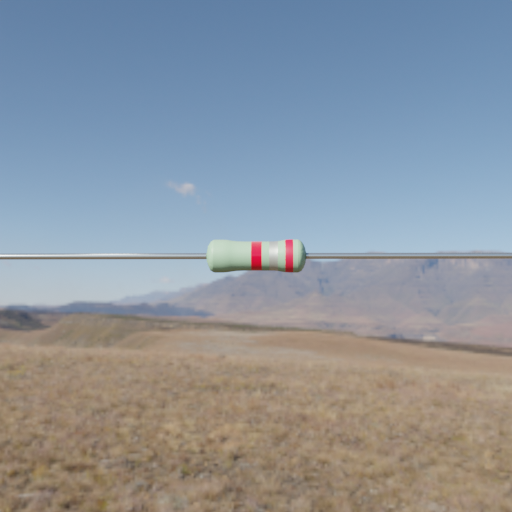
Resistor colour bands (in order): red, silver, red